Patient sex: M
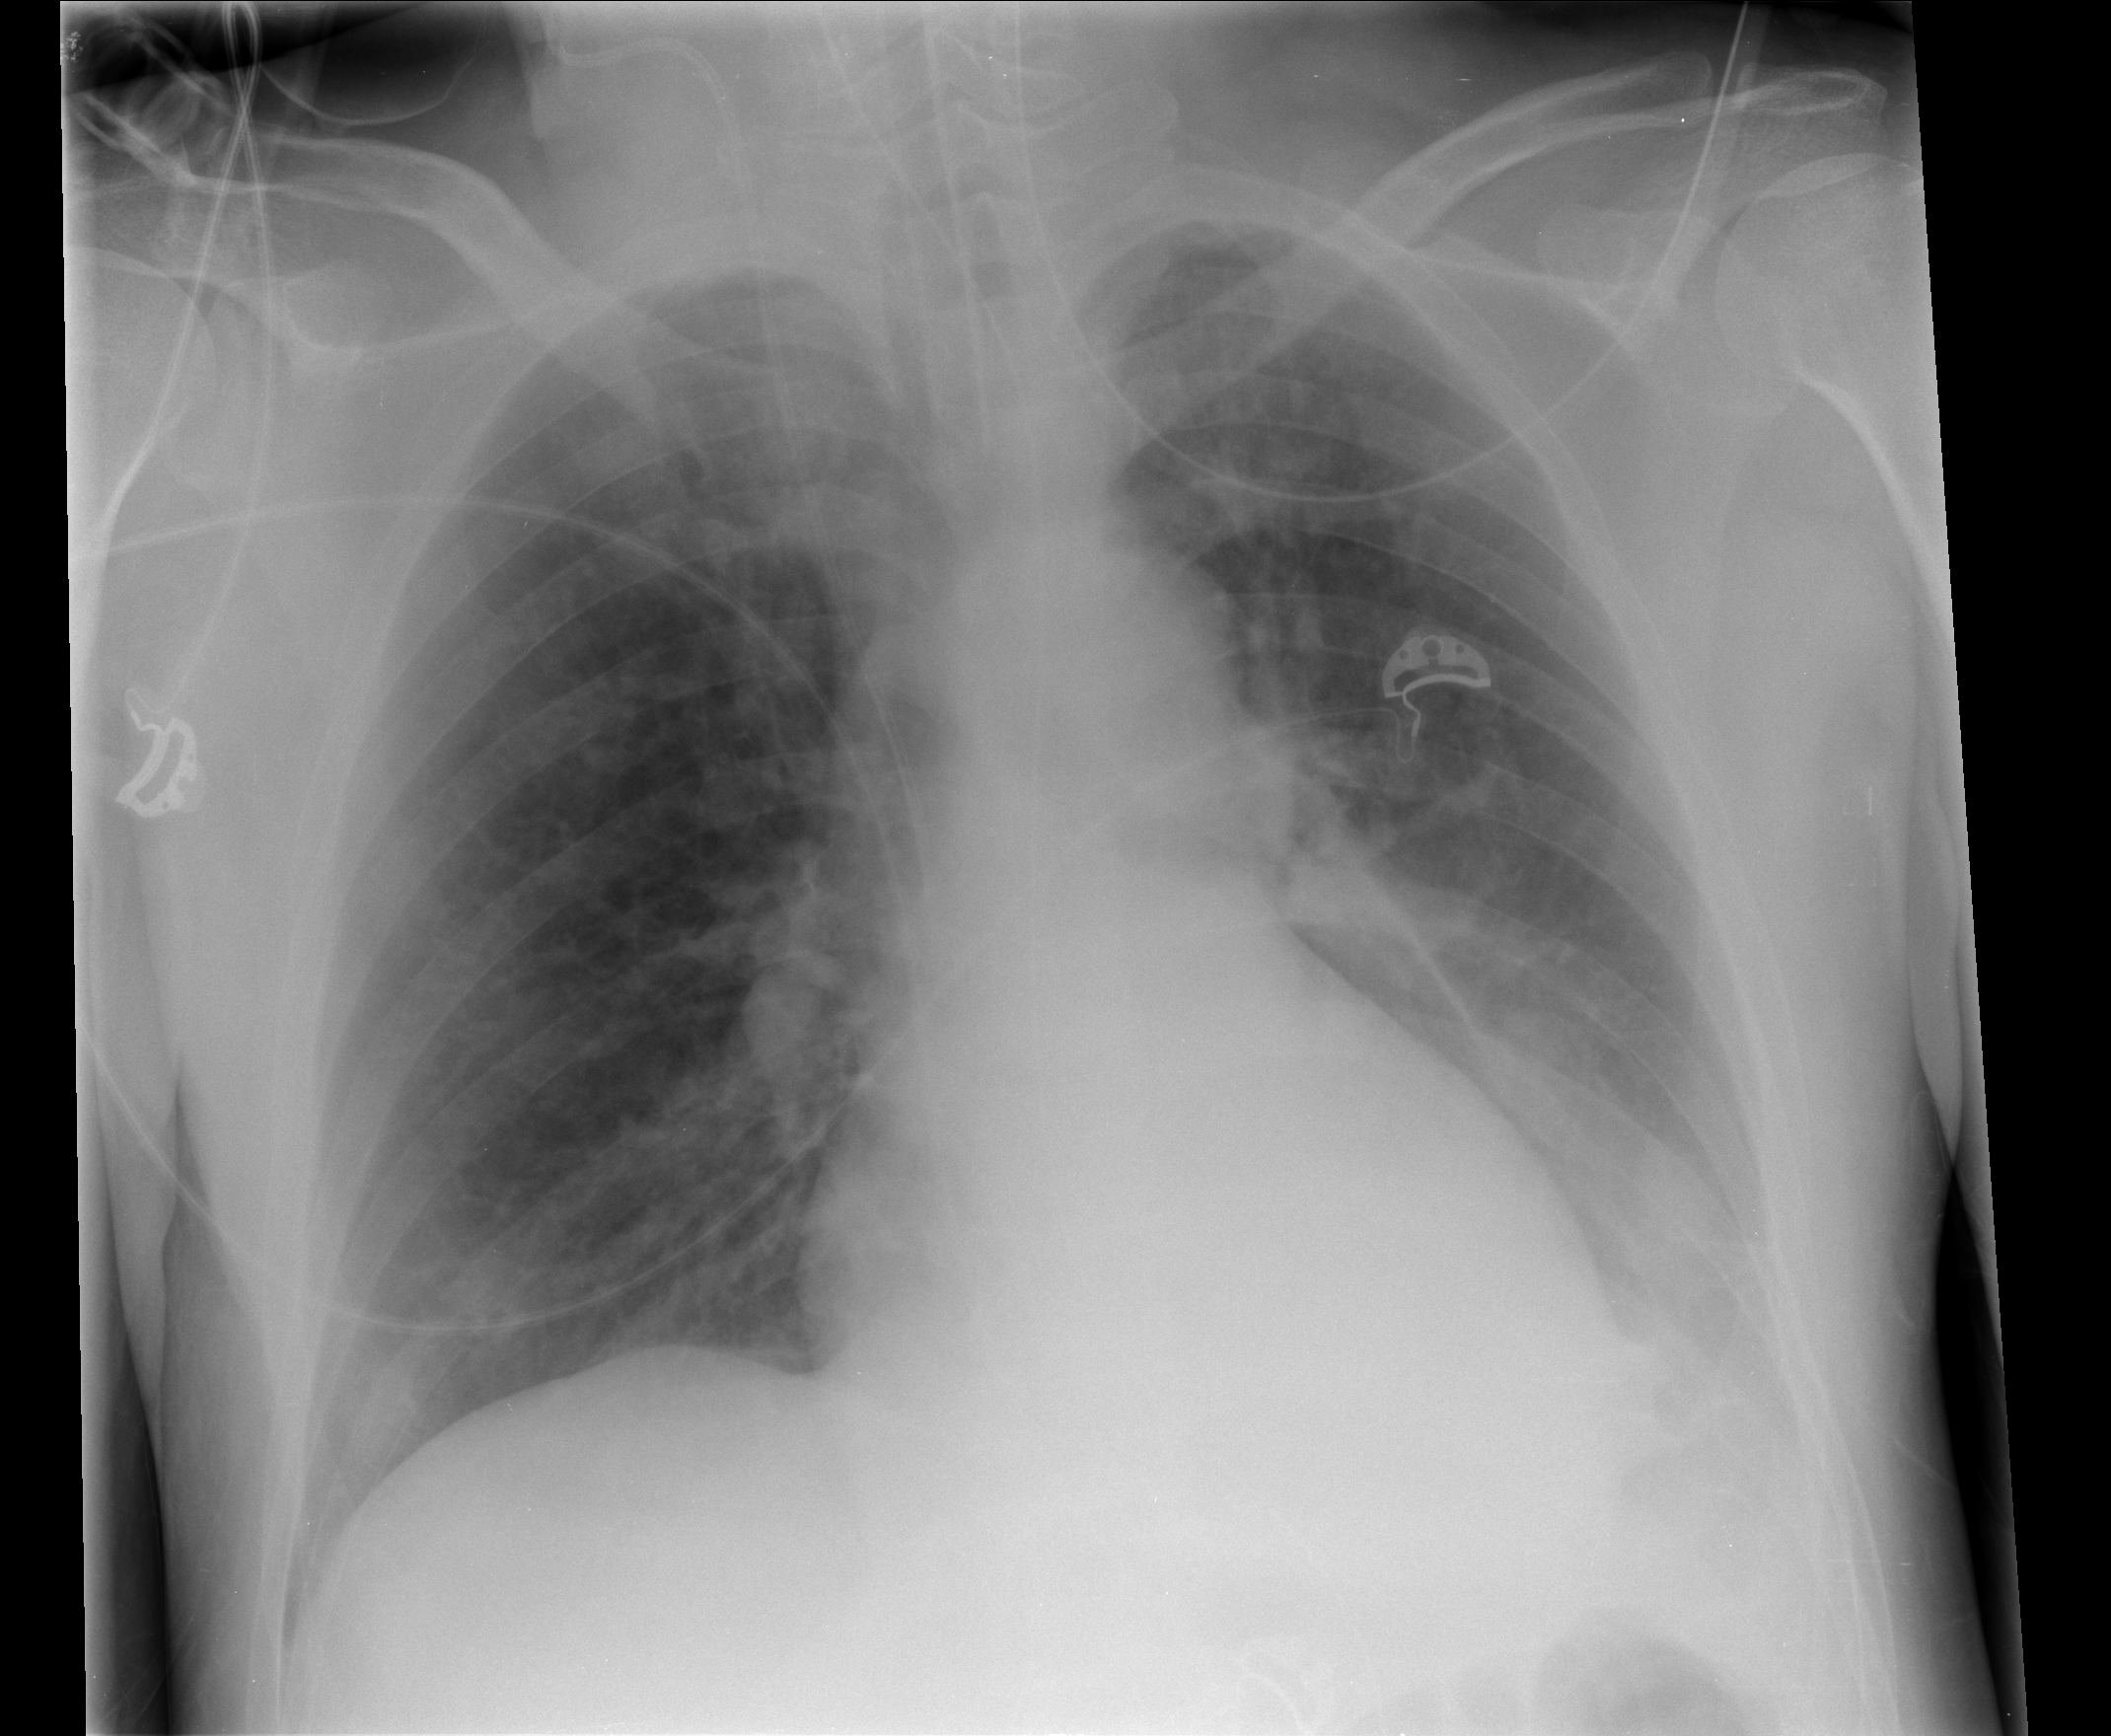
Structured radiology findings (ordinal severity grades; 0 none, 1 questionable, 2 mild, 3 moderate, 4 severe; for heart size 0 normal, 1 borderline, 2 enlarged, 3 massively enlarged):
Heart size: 1
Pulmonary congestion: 0
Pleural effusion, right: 0
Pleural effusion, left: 2
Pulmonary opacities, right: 0
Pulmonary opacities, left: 2
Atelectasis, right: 0
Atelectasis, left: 2